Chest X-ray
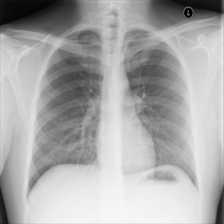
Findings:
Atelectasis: negative
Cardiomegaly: negative
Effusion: negative
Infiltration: negative
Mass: negative
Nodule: negative
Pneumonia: negative
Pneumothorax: negative
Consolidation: negative
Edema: negative
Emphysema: negative
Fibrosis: negative
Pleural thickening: negative
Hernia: negative